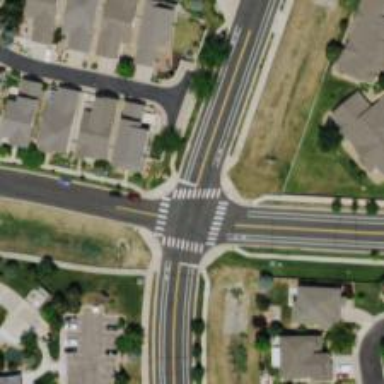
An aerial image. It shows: Marked road crossing.